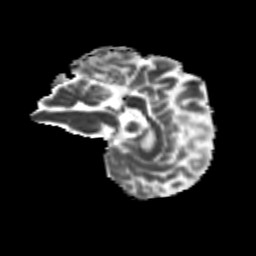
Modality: MD
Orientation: sagittal
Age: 51
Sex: female
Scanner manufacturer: siemens
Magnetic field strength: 3 T
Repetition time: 8.6 s
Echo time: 0.095 s